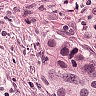
Metastatic tissue present: yes